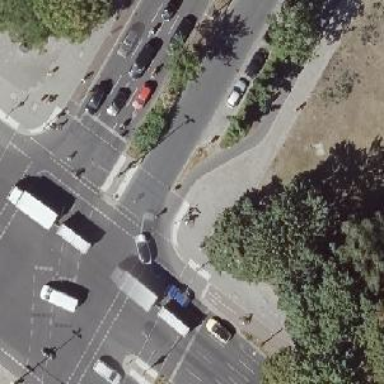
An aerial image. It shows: Secondary road with asphalt surface and cycleway also paved with asphalt.